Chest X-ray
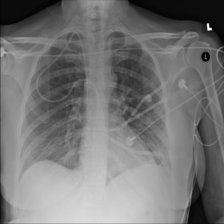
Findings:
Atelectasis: negative
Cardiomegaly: negative
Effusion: negative
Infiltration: positive
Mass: negative
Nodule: negative
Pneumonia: negative
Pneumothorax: negative
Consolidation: negative
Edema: negative
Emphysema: negative
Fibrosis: negative
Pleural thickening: negative
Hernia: negative